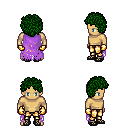
a pixel art fantasy rpg character, male body template, human, tanned skin, maroon tattered cape, gold greaves, green curly afro hairstyle, gold gloves, ghillies, four views (front, back, left, right), 2x2 character sprite sheet, small pixel art, hard edges, no anti-aliasing